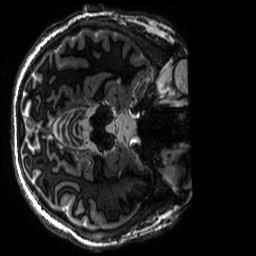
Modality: MP2RAGE
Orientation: axial
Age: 30
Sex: male
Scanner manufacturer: siemens
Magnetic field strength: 6.98 T
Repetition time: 6 s
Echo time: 0.00283 s